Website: macys
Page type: customer-info-address
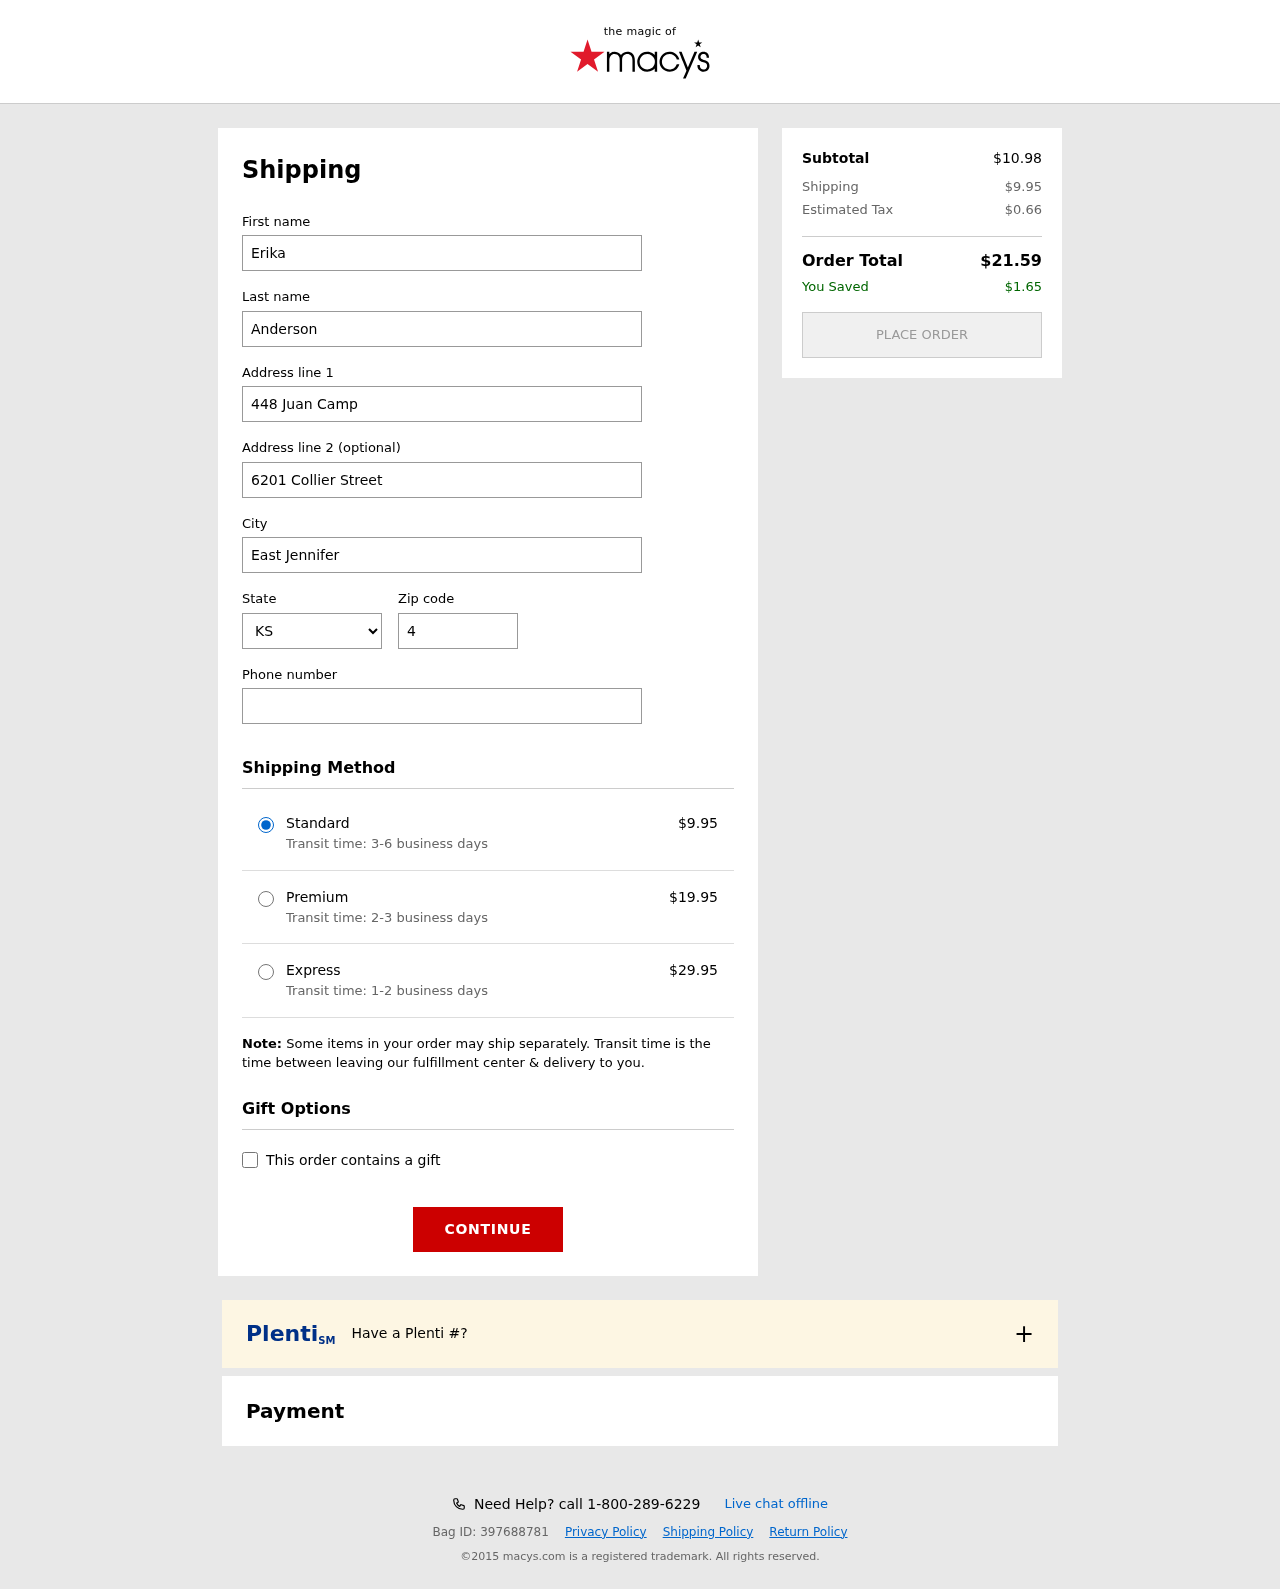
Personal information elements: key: PII_CITY
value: East Jennifer
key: PII_FIRSTNAME
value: Erika
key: PII_LASTNAME
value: Anderson
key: PII_PHONE
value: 8833572973
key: PII_POSTCODE
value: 41808
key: PII_STATE_ABBR
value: KS
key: PII_STREET
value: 448 Juan Camp
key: PII_STREET2
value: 6201 Collier Street
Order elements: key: ORDER_SHIPPING_COST
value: $9.95
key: ORDER_SHIPPING_COST_PREMIUM
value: $19.95
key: ORDER_SHIPPING_COST_EXPRESS
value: $29.95
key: ORDER_SUBTOTAL
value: $10.98
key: ORDER_TAX
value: $0.66
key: ORDER_TOTAL
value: $21.59
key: ORDER_SAVINGS
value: $1.65